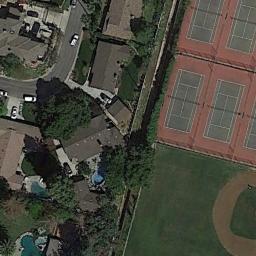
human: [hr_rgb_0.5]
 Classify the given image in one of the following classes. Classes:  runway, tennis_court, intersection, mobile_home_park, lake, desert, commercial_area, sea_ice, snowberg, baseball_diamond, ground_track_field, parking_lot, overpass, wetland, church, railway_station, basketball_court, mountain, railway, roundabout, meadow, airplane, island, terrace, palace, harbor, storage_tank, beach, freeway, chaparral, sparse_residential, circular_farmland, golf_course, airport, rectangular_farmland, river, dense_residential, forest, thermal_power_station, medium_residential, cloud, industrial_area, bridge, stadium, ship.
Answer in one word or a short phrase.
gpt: tennis_court